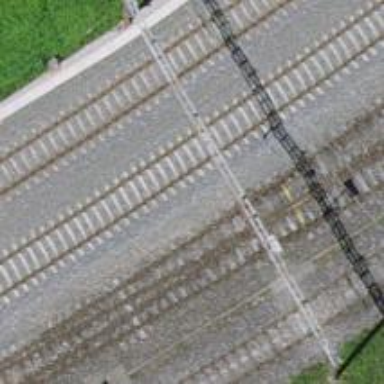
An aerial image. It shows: Siding railway line with electrified contact line for the trains.